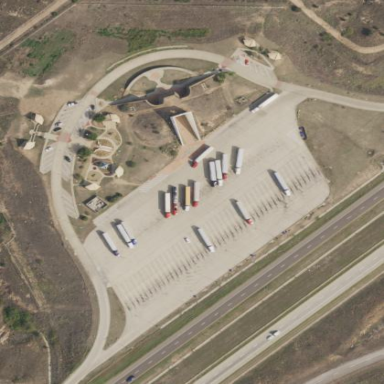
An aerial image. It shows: Rest area along the road with picnic tables.